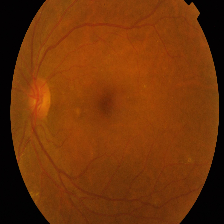
Diabetic retinopathy grade: Proliferative DR